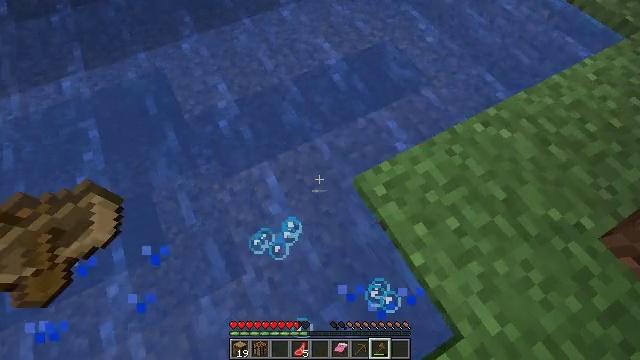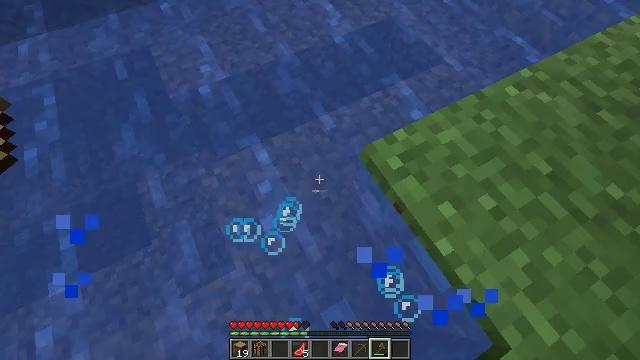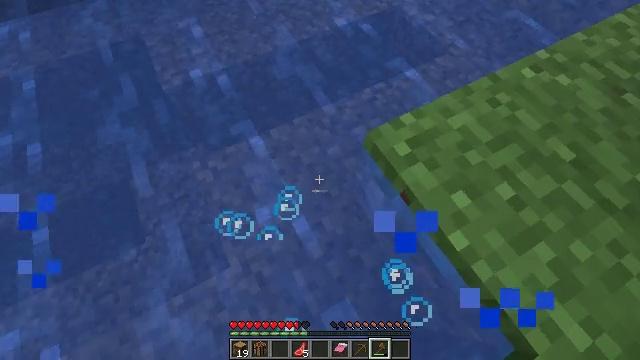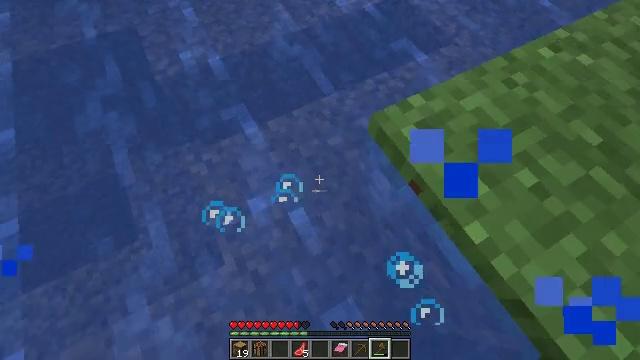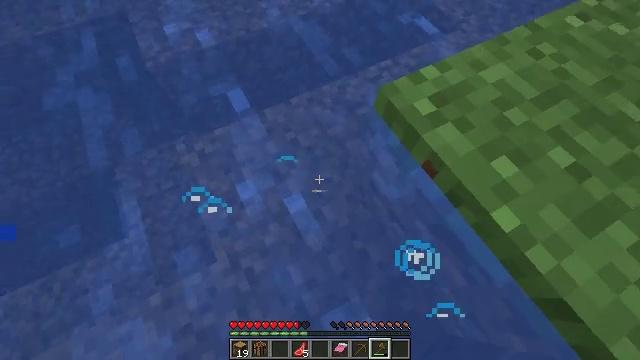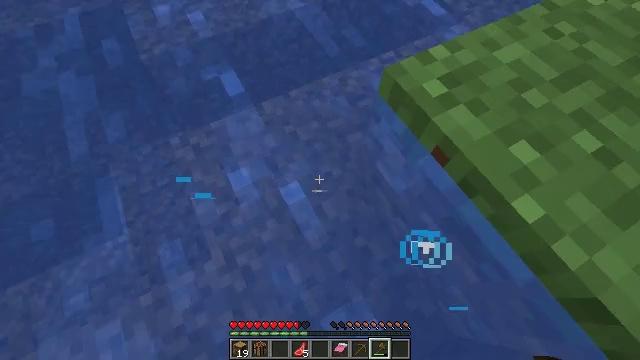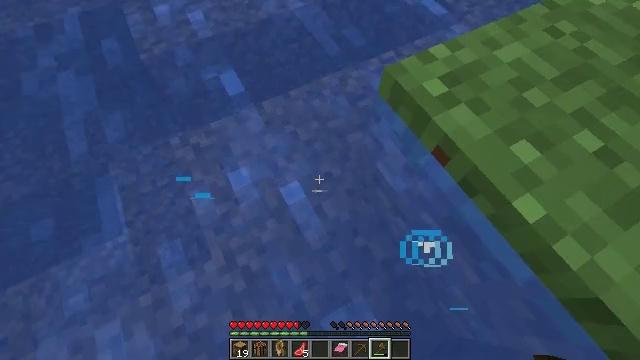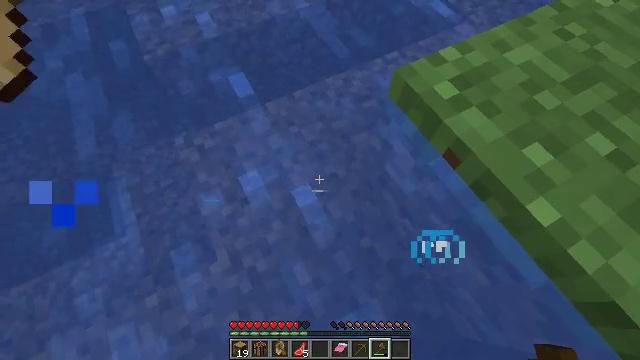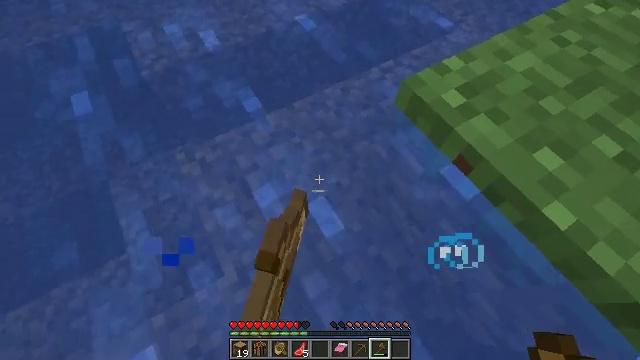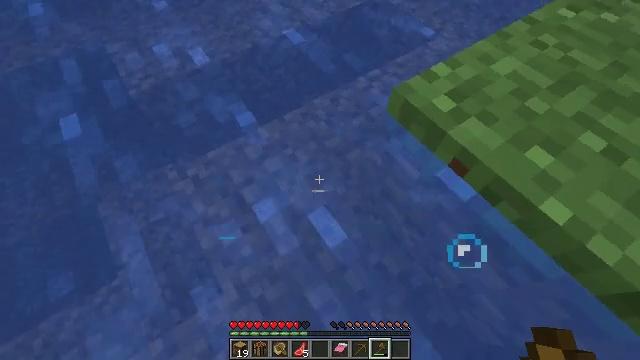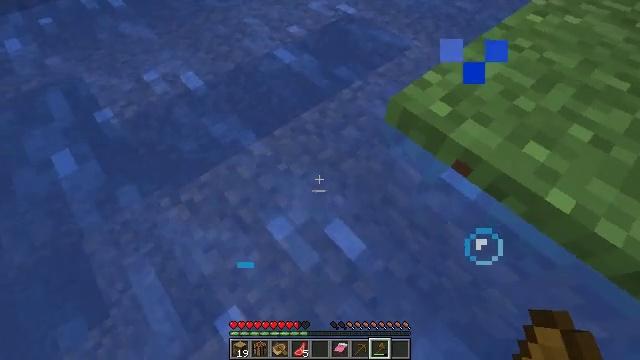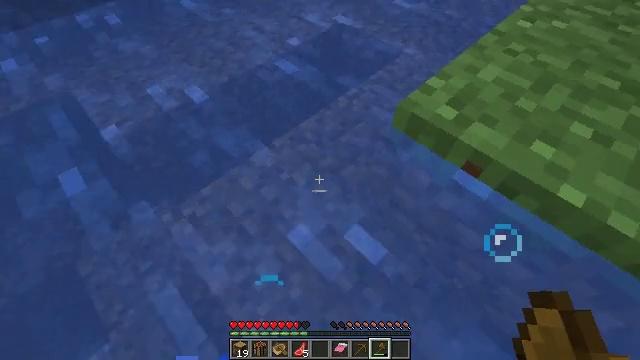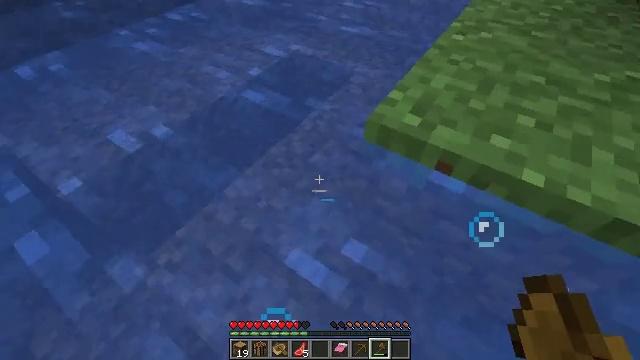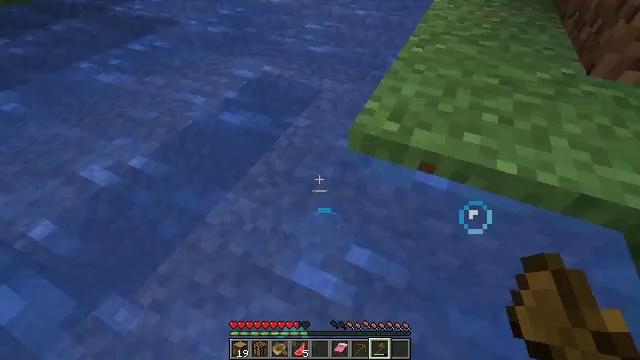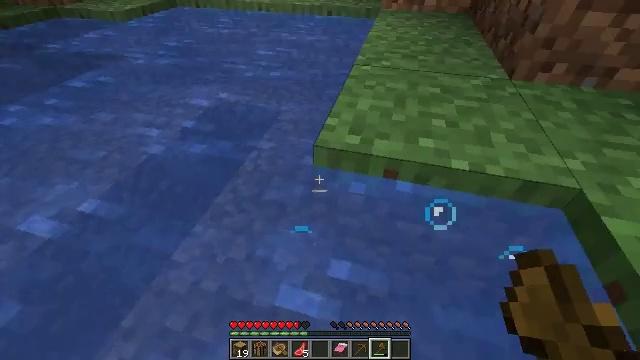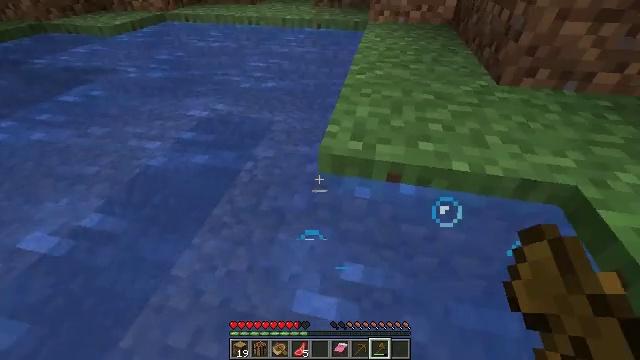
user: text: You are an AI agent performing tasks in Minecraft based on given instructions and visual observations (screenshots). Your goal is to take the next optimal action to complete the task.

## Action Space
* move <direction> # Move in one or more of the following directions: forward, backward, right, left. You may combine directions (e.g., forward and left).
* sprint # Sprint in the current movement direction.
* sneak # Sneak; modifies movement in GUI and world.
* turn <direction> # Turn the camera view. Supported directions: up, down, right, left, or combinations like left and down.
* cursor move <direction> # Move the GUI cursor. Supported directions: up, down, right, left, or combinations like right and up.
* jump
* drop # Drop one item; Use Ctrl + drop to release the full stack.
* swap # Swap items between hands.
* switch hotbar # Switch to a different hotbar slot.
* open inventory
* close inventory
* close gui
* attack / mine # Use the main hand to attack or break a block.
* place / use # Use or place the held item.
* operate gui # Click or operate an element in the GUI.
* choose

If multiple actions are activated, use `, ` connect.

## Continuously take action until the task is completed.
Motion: motion action
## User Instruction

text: Mine grass block from the ground.
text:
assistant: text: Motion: no_op
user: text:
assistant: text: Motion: no_op
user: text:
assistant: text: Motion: no_op
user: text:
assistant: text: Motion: no_op
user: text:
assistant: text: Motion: no_op
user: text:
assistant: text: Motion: move left
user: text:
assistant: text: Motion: move left
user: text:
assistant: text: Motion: move left, turn right and up
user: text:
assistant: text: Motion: move left, turn right and up
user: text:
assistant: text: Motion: move left, turn right and up
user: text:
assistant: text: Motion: move left, turn right and up
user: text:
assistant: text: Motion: move left, turn right and up
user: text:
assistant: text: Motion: move left, turn right and up
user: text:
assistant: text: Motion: move forward and move left, turn right and up
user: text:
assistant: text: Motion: move forward, turn right and up
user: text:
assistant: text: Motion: move forward, turn right and up
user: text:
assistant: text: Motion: move forward, turn right and up, jump
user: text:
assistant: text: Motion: move forward, turn right and up, jump
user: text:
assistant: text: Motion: move forward, turn right and up, jump
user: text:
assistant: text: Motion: move forward, jump
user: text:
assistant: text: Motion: move forward, jump
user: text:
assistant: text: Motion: move forward, jump
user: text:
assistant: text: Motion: move forward, jump
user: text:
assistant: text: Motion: move forward, jump
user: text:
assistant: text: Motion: move forward, jump
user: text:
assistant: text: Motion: move forward, jump
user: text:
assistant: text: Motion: move forward, turn right and up, jump
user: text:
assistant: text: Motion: move forward, turn right and up, jump
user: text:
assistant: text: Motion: move forward, turn up, jump
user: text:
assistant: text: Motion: move forward, jump